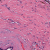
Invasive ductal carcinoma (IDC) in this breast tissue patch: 0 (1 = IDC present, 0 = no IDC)